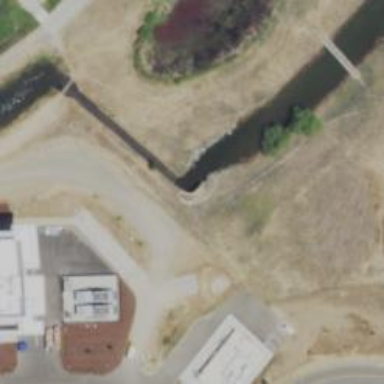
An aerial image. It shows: Canal.